Question: What is the number of red dots?
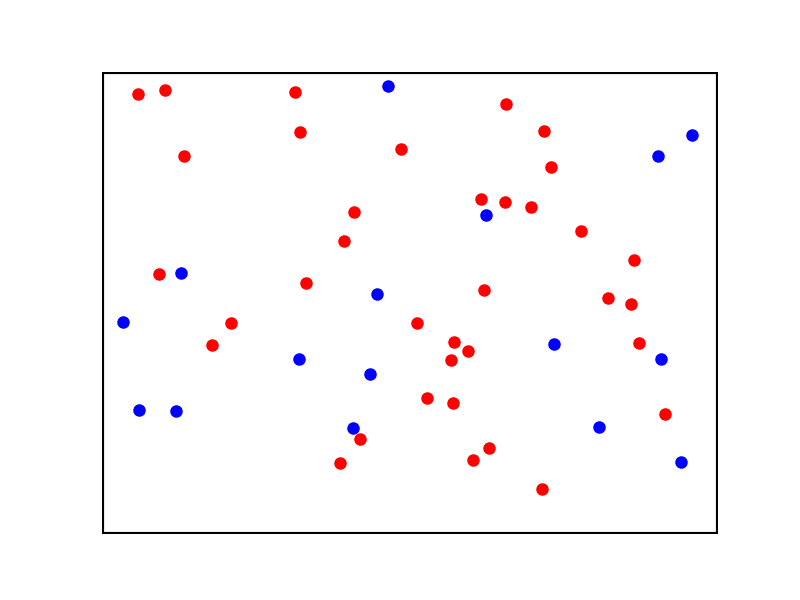
Answer: 36